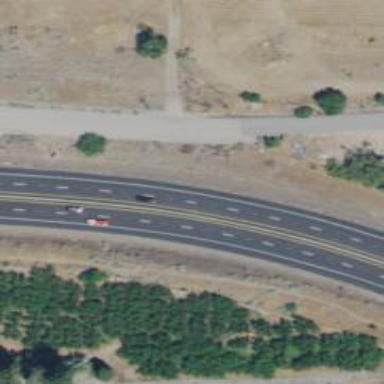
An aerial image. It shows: Trunk highway with expressway features.